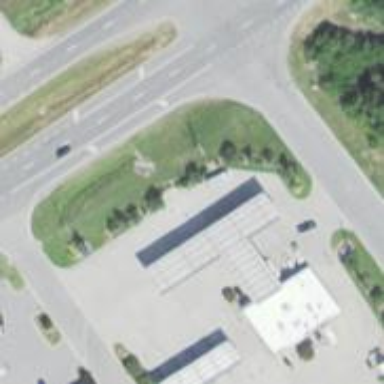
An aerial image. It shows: Convenience shop.